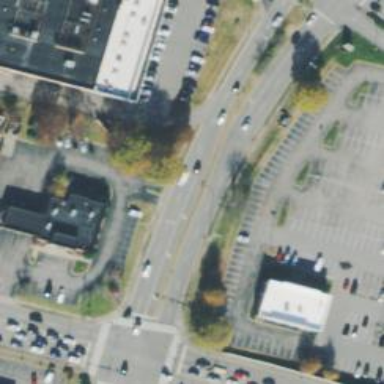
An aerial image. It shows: Unclassified road bordered by retail establishments.